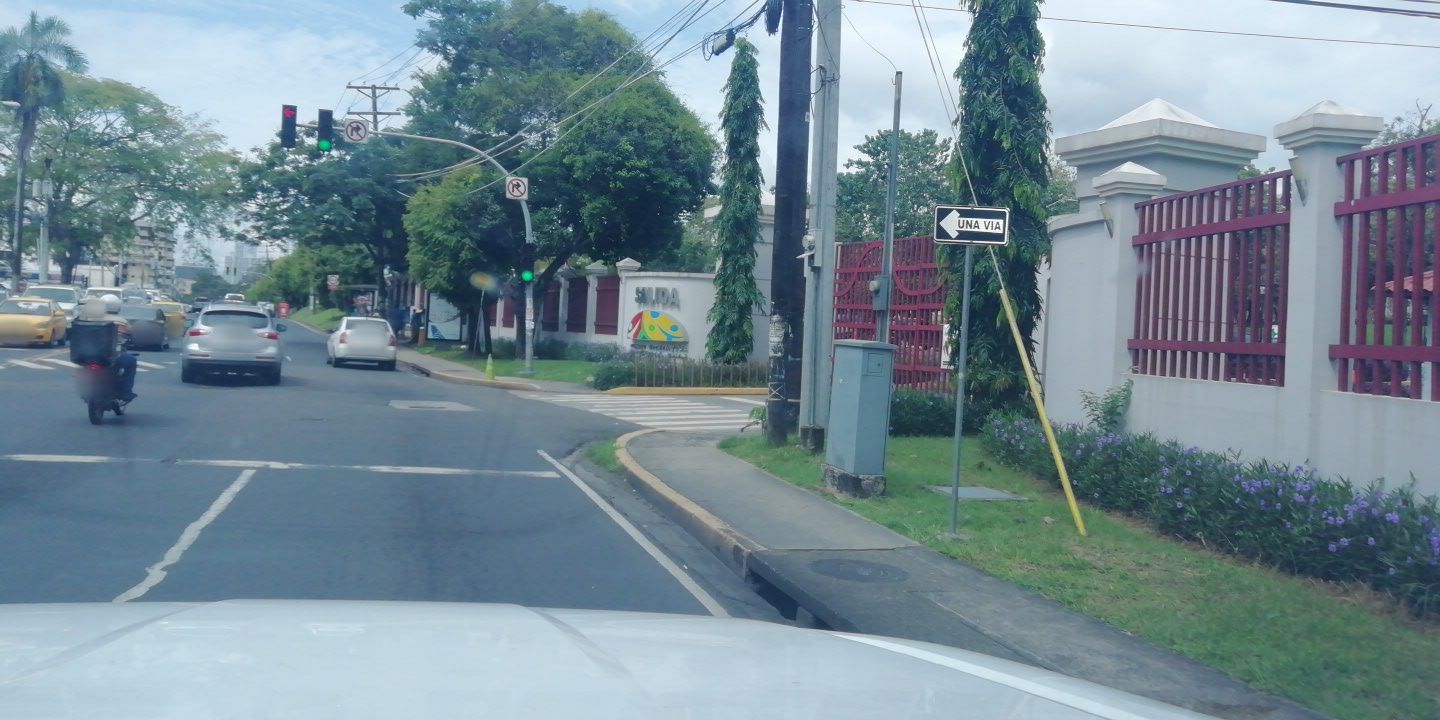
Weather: clear
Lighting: day
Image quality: good
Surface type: driving surface
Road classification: tertiary
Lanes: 4
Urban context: urban centre
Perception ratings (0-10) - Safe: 5.22, Lively: 4.81, Beautiful: 6.26, Boring: 1.21, Depressing: 3.92, Wealthy: 1.56